Question: I am trying to evolve a user defined function named concall(Range1, Range2) that will let me first concatenate text in A1 and B1, then add new line, then concatenate A2 and B2 and so on depending upon the range.
Suppose, if data from A1 to A4 is
A
B
C
D
and from C1 to C4 is
Alpha
Beta
Gamma
Delta
If I enter concall(A1:A4, C1:C4) in any cell, it should display the following in that cell
A - Alpha
B - Beta
C - Gamma
D - Delta
Sample image file is
Presently, I am manually concatenating the two columns and then using the following code for concatenating the data of multiple rows to one cell.
'''
Public Function rconc(data_range As Range)
Dim Cll As Range
For Each Cll In data_range
If Cll <> "" Then
rconc = rconc & vbCrLf & Cll
End If
Next Cll
If Len(rconc) > 0 Then rconc = Mid(rconc, 2)
End Function
'''
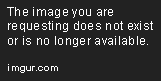
Answer: How about:
'''
Public Function KonKat(r1 As Range, r2 As Range) As String
Dim arr, brr, v As Range
ReDim arr(1 To r1.Count)
ReDim brr(1 To r2.Count)
KonKat = ""
i = 1
For Each v In r1
arr(i) = v.Value
i = i + 1
Next v
i = 1
For Each v In r2
brr(i) = v.Value
i = i + 1
Next v
KonKat = ""
For i = 1 To r1.Count
If KonKat = "" Then
KonKat = arr(i) & "-" & brr(i)
Else
KonKat = KonKat & vbCrLf & arr(i) & "-" & brr(i)
End If
Next i
End Function
'''
<URL>
To avoid records in which either member of the pair is blank, replace the last 'For' loop with:
'''
For i = 1 To r1.Count
If arr(i) <> "" And brr(i) <> "" Then
If KonKat = "" Then
KonKat = arr(i) & "-" & brr(i)
Else
KonKat = KonKat & vbCrLf & arr(i) & "-" & brr(i)
End If
End If
Next i
'''